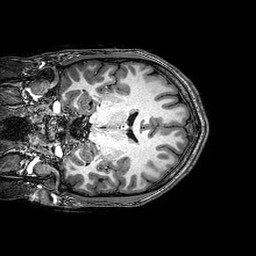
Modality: T1w
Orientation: coronal
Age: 23
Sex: male
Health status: healthy
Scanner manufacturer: philips
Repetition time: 0.00833 s
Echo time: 0.00383 s